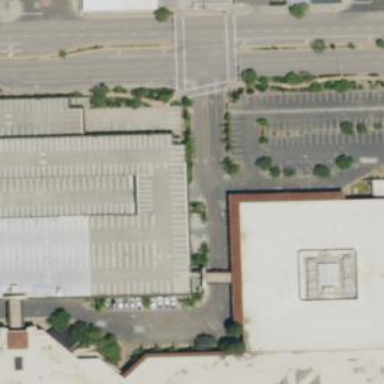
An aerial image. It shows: Multi-storey parking lot with asphalt surface.